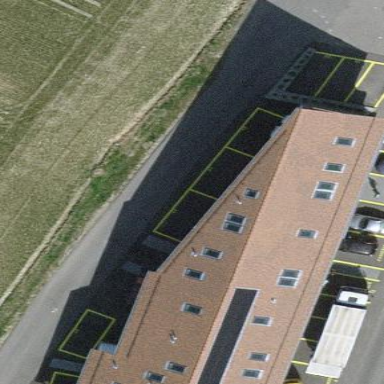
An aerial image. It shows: Simple and straightforward house.